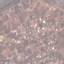
Land use / land cover class: Residential